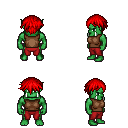
a pixel art fantasy rpg character, male body template, orc, green skin, brown sleeveless shirt, red pants, red short bangs hairstyle, four views (front, back, left, right), 2x2 character sprite sheet, small pixel art, hard edges, no anti-aliasing